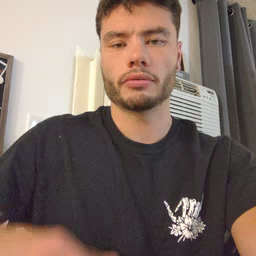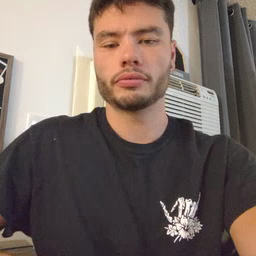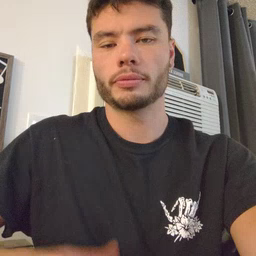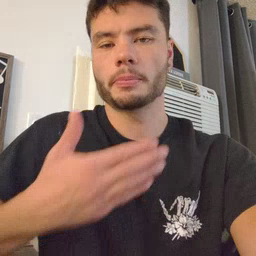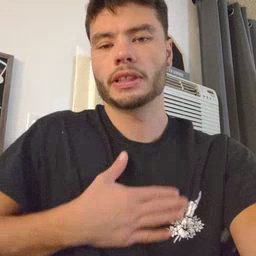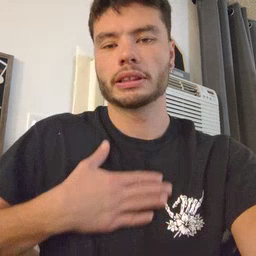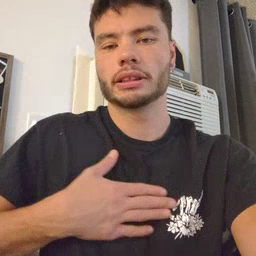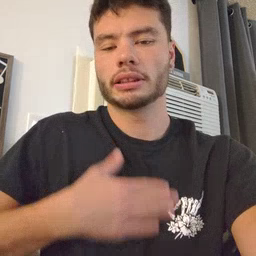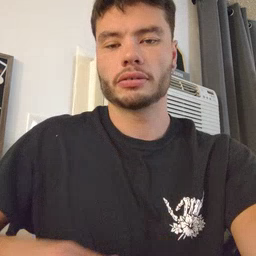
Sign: please